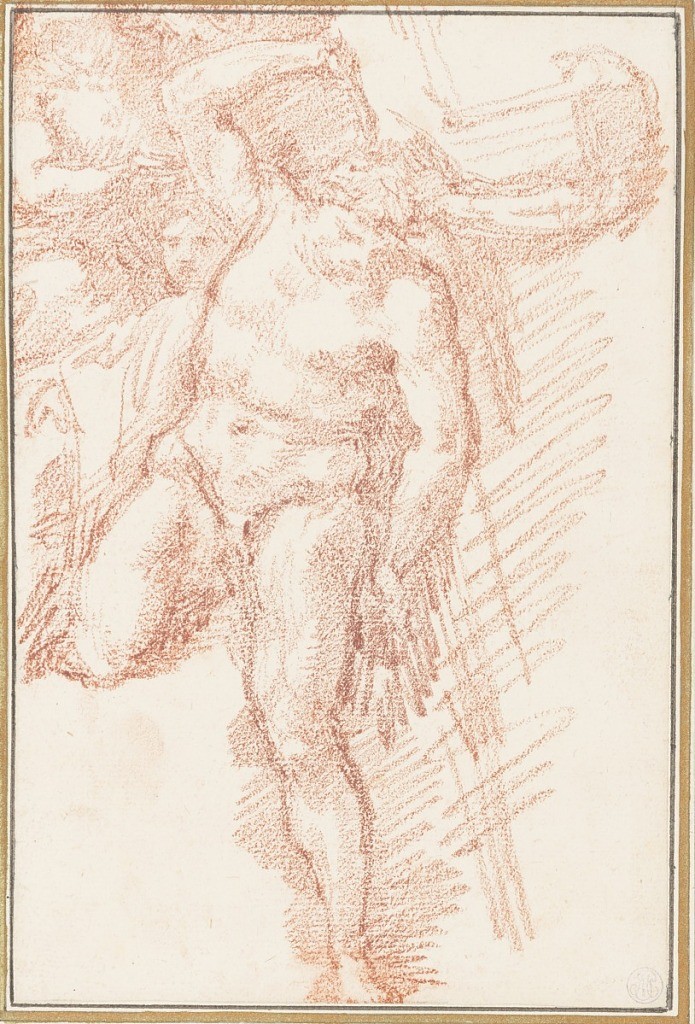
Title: Figures from Last Judgment
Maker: Jean-Robert Ango, French, active in Rome 1759 –1770, d. 1773
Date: ca. 1759–70
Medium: Red chalk on paper
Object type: Drawing
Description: Two figures from the far right side of The Last Judgment by Michelangelo. The one in the foreground is supporting a cross.